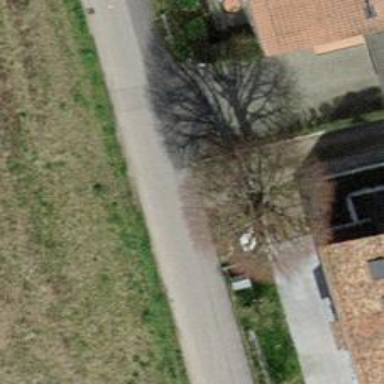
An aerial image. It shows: Semi-evergreen tree with broadleaved leaves.